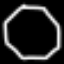
Label: octagon